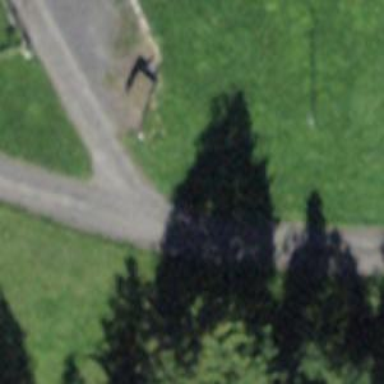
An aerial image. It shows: Driveway.